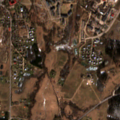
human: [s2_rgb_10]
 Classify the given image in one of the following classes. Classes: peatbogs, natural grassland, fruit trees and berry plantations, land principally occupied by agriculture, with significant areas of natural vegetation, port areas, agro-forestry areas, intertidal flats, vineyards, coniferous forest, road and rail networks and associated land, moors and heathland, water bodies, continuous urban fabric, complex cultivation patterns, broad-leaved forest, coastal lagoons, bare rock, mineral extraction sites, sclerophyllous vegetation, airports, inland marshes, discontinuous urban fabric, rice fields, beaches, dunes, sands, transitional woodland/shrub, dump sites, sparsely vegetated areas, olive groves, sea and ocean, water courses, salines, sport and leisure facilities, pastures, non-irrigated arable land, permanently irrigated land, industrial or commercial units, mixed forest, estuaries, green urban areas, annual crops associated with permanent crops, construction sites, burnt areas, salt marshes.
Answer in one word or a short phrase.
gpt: discontinuous urban fabric, industrial or commercial units, green urban areas, pastures, complex cultivation patterns